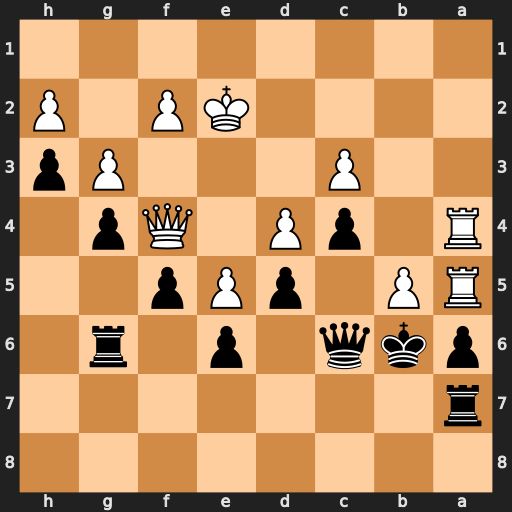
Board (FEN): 8/r7/pkq1p1r1/RP1pPp2/R1pP1Qp1/2P3Pp/4KP1P/8
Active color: b
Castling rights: -
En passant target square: -
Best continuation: axb5 Rxa7 bxa4